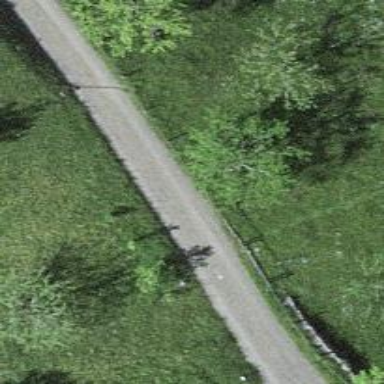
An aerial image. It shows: Paved residential road.